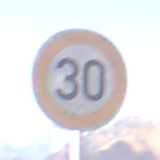
Verkehrszeichen: Geschwindigkeit30
Umgebung: Outdoor, Nature
Tageszeit: Midday
Wetter: Clear
Licht: Natural
Jahreszeit: NotSpecified
Kontrast: HighContrast